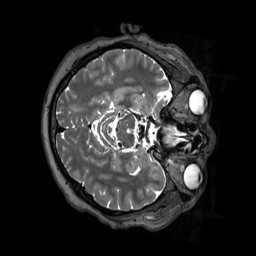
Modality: T2w
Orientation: axial
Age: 45
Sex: male
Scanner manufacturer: siemens
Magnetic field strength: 3 T
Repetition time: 3.2 s
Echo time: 0.412 s